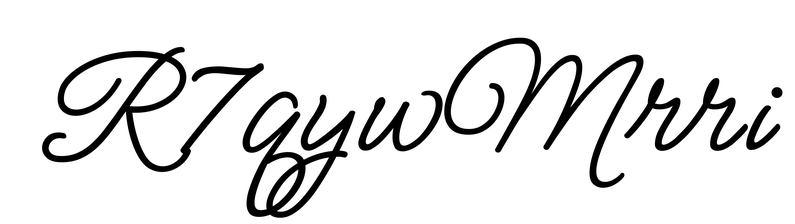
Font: MeowScript-Regular